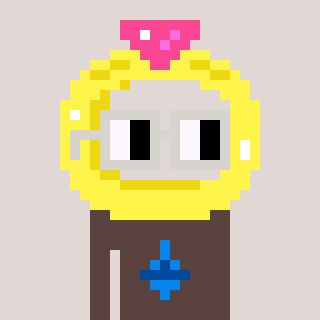
a pixel art character with square light gray glasses, a ring-shaped head and a darkbrown-colored body on a warm background